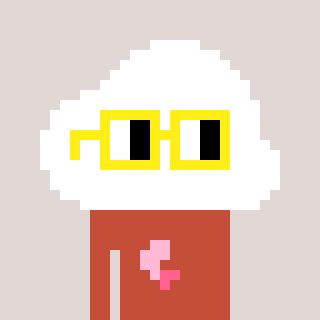
a pixel art character with square yellow glasses, a cloud-shaped head and a rust-colored body on a warm background